Question: Here's what the form looks like so far

- - -
My data grid view is called FilesGrid, but the textboxes are the same like textBox1... in order as you see them from top to bottom.
PS: I'm a Noob at C#
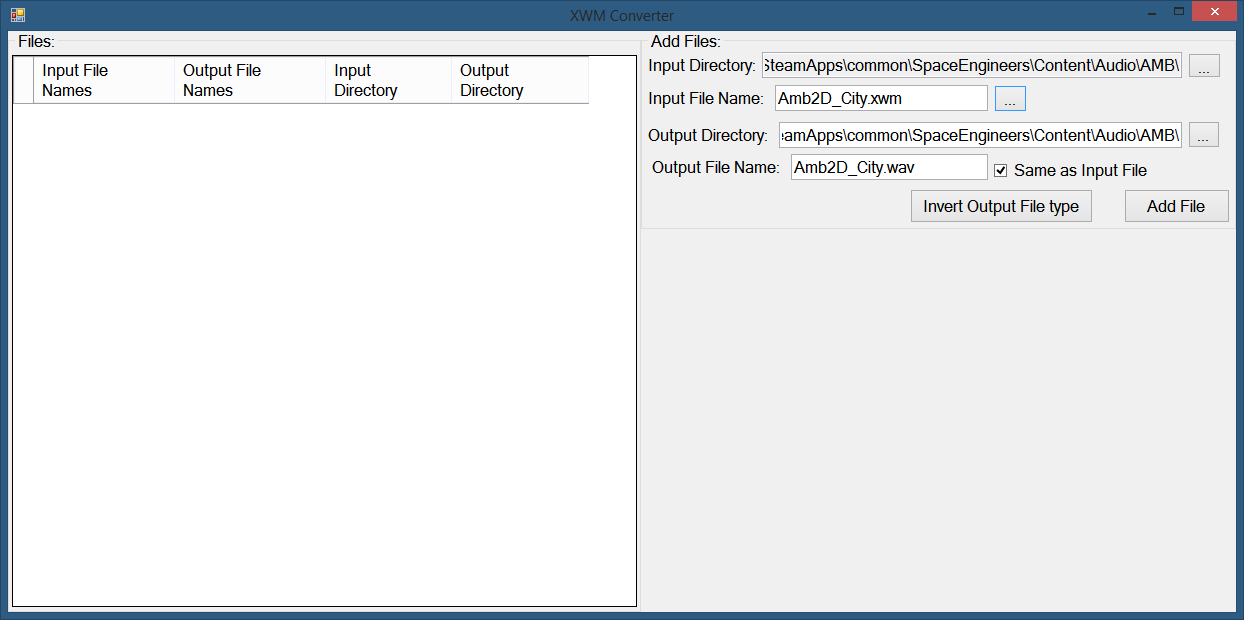
Answer: You can use DataGridView.Rows.Add() method like this
'''
FilesGrid.Rows.Add(textBox1.Text, textBox2.Text, textBox3.Text,textBox4.Text);
'''
For further details visit <URL> page